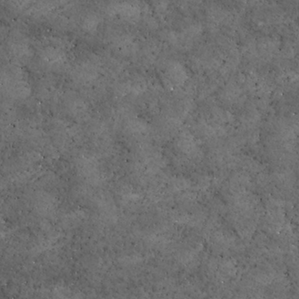
Label: non_frost